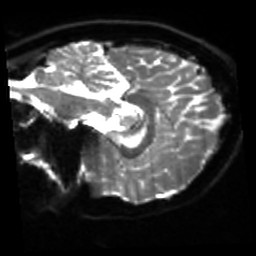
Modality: sbref
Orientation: sagittal
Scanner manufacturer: siemens
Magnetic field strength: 3 T
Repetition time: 4 s
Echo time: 0.0594 s